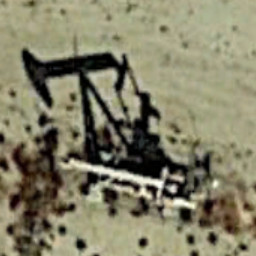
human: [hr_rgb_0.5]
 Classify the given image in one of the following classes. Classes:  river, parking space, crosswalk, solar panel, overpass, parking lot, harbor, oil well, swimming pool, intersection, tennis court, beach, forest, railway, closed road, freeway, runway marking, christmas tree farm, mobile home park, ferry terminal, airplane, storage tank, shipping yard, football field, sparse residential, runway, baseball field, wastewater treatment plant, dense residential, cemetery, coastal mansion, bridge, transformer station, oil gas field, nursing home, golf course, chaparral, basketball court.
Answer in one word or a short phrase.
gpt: oil well